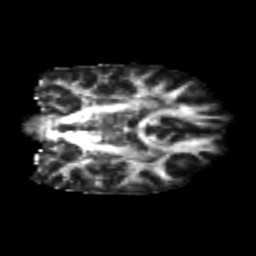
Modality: FA
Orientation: coronal
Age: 20
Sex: female
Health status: healthy
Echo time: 0.074 s